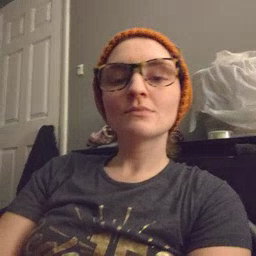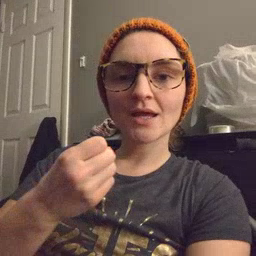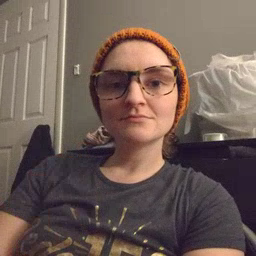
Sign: milk